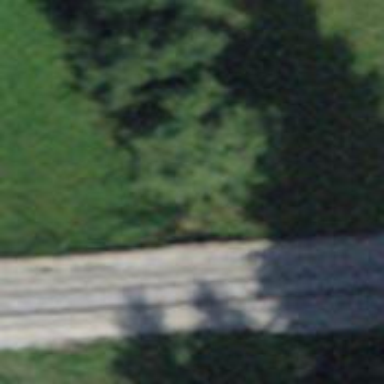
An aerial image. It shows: Culvert tunnel.